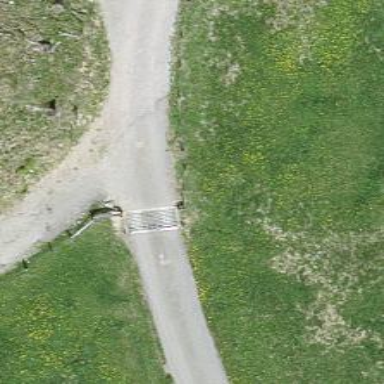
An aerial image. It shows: Cattle grid.